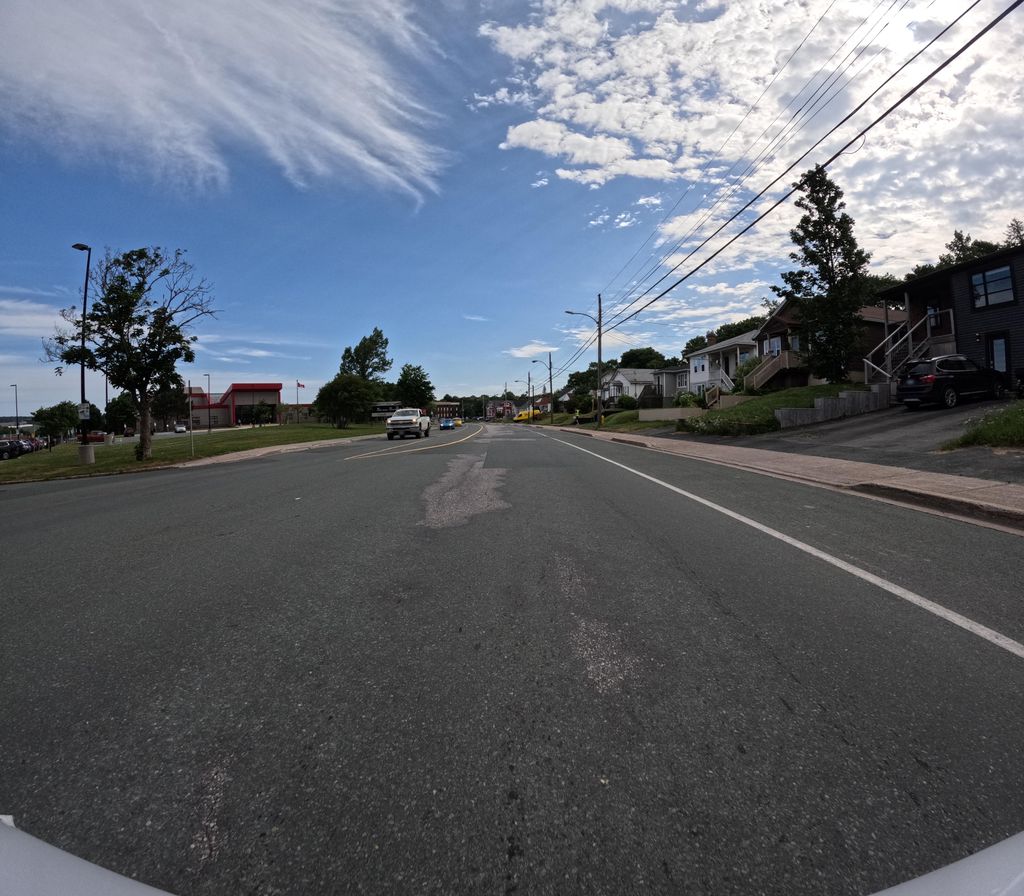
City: st_johns